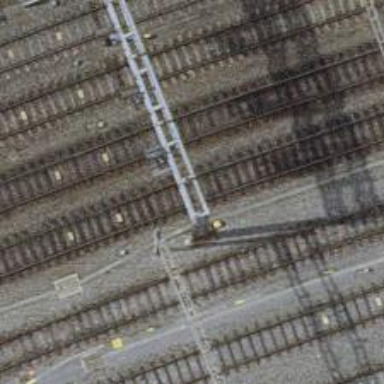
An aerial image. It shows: Railway signal.